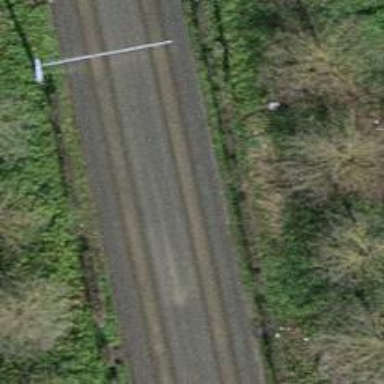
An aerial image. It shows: Tram level crossing on the railway.